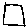
Label: square